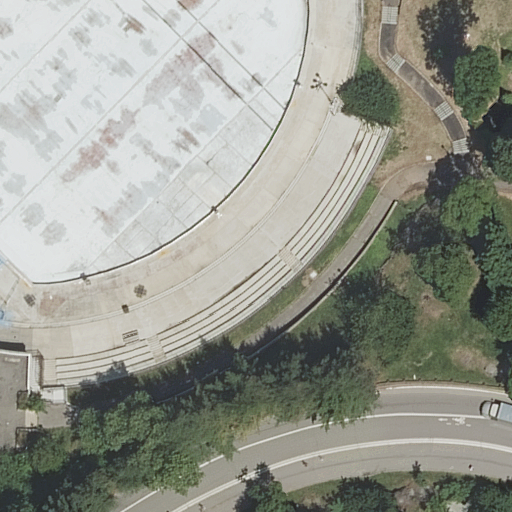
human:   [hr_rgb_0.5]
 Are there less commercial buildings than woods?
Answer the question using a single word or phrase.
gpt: yes

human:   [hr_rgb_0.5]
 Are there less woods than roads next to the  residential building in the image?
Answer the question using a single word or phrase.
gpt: yes

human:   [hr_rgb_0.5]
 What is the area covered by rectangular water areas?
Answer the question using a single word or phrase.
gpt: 0m2

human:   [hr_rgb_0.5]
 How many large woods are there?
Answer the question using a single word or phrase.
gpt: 1

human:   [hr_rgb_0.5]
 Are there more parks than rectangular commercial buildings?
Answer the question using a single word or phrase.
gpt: yes

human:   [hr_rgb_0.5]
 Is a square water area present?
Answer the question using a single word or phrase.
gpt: no

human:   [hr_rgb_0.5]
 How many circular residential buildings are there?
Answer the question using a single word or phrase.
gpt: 0

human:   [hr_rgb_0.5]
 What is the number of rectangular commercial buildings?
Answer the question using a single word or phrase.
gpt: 0

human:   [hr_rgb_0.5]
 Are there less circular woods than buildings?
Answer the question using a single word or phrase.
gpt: yes

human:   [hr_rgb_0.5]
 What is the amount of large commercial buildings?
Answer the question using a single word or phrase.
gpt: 0

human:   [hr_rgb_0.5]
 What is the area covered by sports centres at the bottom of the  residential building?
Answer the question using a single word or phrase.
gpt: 0m2

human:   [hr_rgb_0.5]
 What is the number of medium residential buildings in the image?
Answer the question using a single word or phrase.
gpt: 0

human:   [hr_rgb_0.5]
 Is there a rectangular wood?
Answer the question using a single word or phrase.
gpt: no

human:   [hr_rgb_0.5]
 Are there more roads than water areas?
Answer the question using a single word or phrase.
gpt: yes

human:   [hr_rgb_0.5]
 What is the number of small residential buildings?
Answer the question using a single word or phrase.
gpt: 0

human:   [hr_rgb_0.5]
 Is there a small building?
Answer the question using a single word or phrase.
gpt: no

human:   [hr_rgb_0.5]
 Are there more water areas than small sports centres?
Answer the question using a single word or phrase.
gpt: yes

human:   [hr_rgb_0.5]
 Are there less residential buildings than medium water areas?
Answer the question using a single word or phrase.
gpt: no

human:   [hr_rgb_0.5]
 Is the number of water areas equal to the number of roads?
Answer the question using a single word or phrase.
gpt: no

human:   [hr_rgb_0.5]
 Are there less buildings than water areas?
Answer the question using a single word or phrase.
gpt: no

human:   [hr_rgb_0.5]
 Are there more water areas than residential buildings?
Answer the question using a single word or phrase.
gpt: no

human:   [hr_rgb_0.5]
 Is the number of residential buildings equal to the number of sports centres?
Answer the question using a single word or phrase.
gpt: yes

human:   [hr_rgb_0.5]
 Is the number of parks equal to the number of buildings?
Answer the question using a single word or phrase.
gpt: yes

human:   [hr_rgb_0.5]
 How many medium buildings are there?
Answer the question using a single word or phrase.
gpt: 0

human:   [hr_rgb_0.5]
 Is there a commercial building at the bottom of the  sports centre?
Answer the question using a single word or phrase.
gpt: no

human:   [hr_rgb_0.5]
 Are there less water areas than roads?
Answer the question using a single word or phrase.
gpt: yes

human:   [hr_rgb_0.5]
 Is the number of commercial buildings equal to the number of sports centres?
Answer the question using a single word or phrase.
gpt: no

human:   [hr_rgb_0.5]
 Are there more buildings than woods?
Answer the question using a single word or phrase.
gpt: no

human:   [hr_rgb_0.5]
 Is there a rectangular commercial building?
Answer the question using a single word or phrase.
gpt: no

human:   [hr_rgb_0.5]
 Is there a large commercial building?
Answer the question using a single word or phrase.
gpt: no

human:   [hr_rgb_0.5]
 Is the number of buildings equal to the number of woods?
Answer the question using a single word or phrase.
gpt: yes

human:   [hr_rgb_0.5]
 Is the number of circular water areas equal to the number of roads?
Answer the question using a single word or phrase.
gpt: no

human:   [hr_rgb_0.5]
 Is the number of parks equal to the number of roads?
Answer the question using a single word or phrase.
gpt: no

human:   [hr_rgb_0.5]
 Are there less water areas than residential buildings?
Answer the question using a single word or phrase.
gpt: no

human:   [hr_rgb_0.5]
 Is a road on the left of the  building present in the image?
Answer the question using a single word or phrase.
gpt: no

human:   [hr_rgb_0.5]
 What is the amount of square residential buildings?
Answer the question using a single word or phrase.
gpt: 0